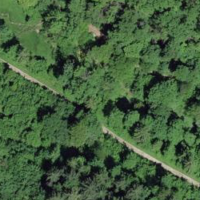
EUNIS habitat code: 41
Species observed at this site:
Cardamine heptaphylla
Caltha palustris
Daphne laureola